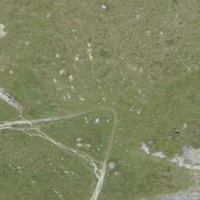
EUNIS habitat code: 26
Species observed at this site:
Marmota marmota
Oenanthe oenanthe
Dryas octopetala
Sempervivum montanum
Anthyllis vulneraria
Erebia alberganus